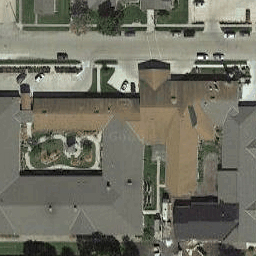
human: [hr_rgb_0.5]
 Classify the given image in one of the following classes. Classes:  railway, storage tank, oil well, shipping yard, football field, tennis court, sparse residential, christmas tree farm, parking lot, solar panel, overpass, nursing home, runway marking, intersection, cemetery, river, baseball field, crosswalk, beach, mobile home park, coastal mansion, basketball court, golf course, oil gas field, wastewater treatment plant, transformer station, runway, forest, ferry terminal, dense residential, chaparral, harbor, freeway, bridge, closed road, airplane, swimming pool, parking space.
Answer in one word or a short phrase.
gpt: nursing home